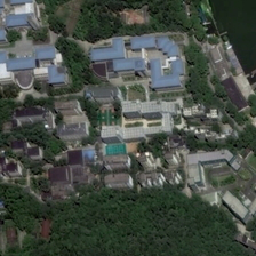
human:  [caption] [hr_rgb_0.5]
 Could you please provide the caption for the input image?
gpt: There are all kinds of colors in dense woods.

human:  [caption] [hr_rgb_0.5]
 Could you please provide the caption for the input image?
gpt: There are all kinds of colors in the thick woods.

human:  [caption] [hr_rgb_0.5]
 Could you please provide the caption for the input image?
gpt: Deep forest has all kinds of colors.

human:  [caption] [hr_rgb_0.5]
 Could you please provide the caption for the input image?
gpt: There are all kinds of colors

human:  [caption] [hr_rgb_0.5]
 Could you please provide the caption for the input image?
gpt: There are all kinds of colors in the dense forest.